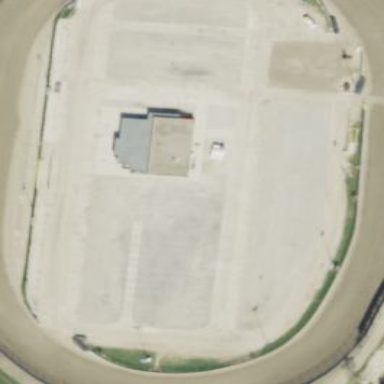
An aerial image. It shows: Dirt raceway for motor sports.